Interaction volume radius: 5 \u00c5
Interaction volume height: 10 \u00c5
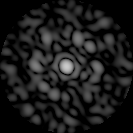
Disorder parameter: 0.83